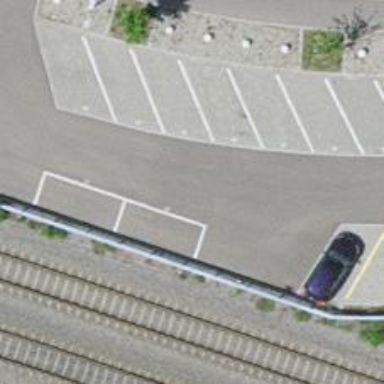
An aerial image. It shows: Road serving as parking aisle.